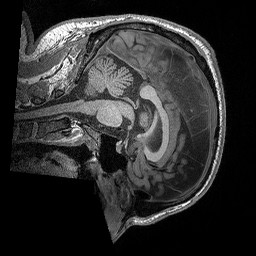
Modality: T1w
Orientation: sagittal
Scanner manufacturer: siemens
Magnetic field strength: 3 T
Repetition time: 2.3 s
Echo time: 0.00298 s